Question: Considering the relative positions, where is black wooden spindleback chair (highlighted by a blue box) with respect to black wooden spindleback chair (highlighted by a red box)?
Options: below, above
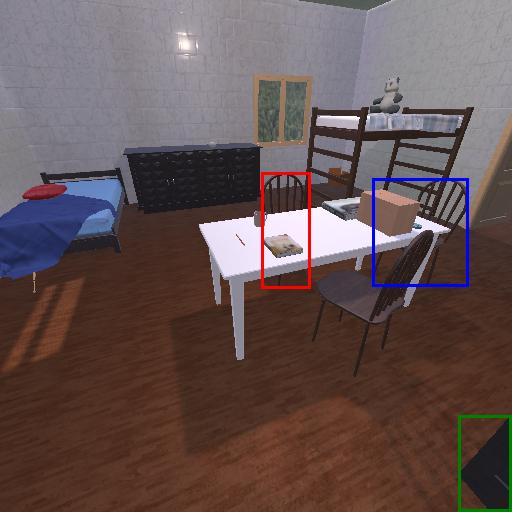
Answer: below